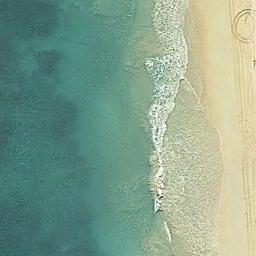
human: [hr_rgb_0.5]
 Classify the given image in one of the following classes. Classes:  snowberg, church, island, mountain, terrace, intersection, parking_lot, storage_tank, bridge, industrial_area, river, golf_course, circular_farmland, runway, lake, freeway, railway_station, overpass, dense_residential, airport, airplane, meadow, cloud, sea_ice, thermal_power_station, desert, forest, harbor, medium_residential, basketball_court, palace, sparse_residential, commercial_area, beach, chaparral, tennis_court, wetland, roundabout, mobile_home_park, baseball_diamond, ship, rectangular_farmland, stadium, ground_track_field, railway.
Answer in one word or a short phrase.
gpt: beach